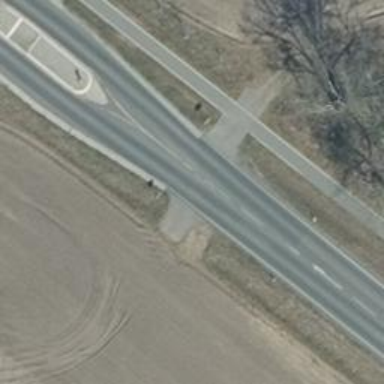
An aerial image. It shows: Asphalt road classified as primary highway.